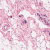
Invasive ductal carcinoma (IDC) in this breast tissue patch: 0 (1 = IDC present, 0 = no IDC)